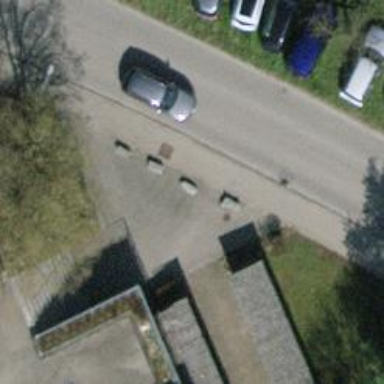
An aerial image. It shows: Block barrier.